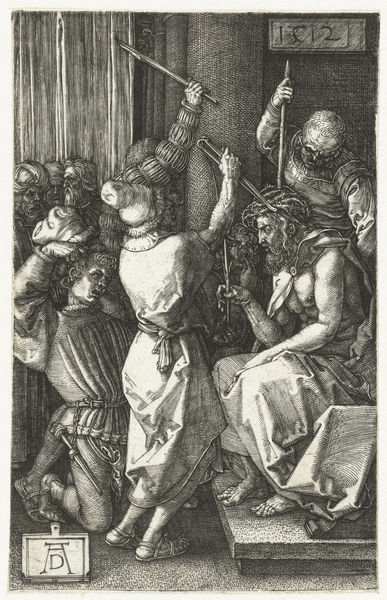
Titel: De doornenkroning
Künstler: Albrecht Dürer
Standort: Amsterdam
Institution: Rijksmuseum
Schlagwörter: mann, weiß, menschen, grau, hüte, männer, raum, schwarz, stuhl, holzschnitt, grafik, graphik, stufe, ad, zweig, druck, druckgrafik, monogramm, knien, christus, jesus, dolch, mittelalter, dürer, turban, dornenkrone, schcwarz, stechen, erlöser, verspottung, martyrium, albrecht, albrecht dürer, folter, marter, passion, dürrer, geisselung, dornenkrönung, geiselung, geißel, geißeln, verspotten, kleine passion, autogramm, folterinstrumente, a, 1512, druckgraphk, hoheprister, tempeldiener